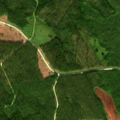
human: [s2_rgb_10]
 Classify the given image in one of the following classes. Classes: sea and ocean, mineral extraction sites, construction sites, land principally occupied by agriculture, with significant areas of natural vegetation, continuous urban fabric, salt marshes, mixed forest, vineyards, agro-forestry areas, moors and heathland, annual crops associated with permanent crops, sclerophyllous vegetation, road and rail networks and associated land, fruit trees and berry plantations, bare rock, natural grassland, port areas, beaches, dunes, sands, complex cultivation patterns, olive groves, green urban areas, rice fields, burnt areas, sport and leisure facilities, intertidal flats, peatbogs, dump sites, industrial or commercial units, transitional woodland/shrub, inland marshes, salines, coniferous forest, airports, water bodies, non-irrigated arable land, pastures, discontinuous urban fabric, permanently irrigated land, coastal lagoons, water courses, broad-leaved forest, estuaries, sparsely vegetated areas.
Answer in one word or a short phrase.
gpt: coniferous forest, peatbogs